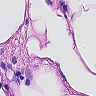
Metastatic tissue present: no